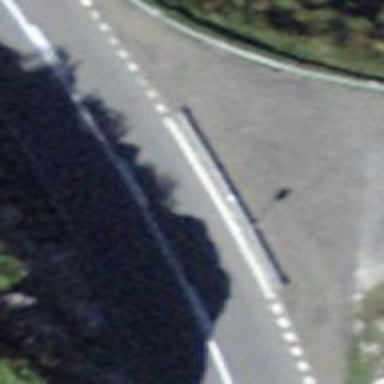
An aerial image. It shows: Primary road with asphalt surface.